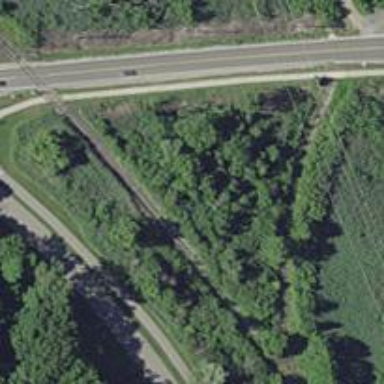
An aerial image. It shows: Disused railway.